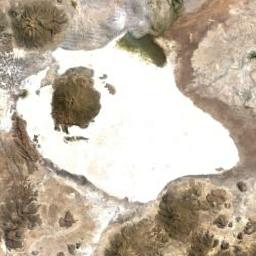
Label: lake